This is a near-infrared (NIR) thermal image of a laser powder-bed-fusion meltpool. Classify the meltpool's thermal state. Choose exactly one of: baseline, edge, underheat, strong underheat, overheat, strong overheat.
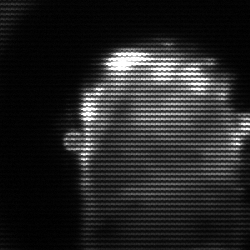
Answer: baseline